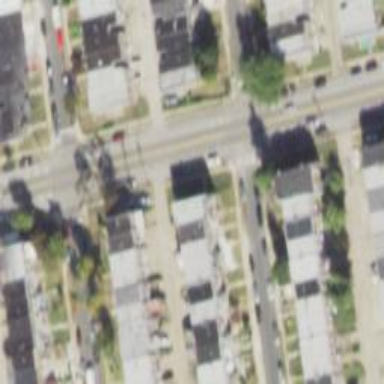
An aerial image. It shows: Alley classified as service road.